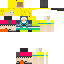
A female human skin with pale skin, wearing blonde long hair dressed in a yellow tshirt and black shorts, featuring a closed mouth.